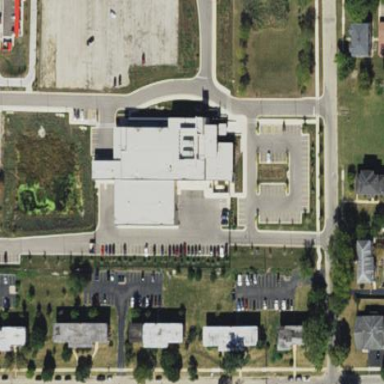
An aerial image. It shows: Public building serving as police station.